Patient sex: F
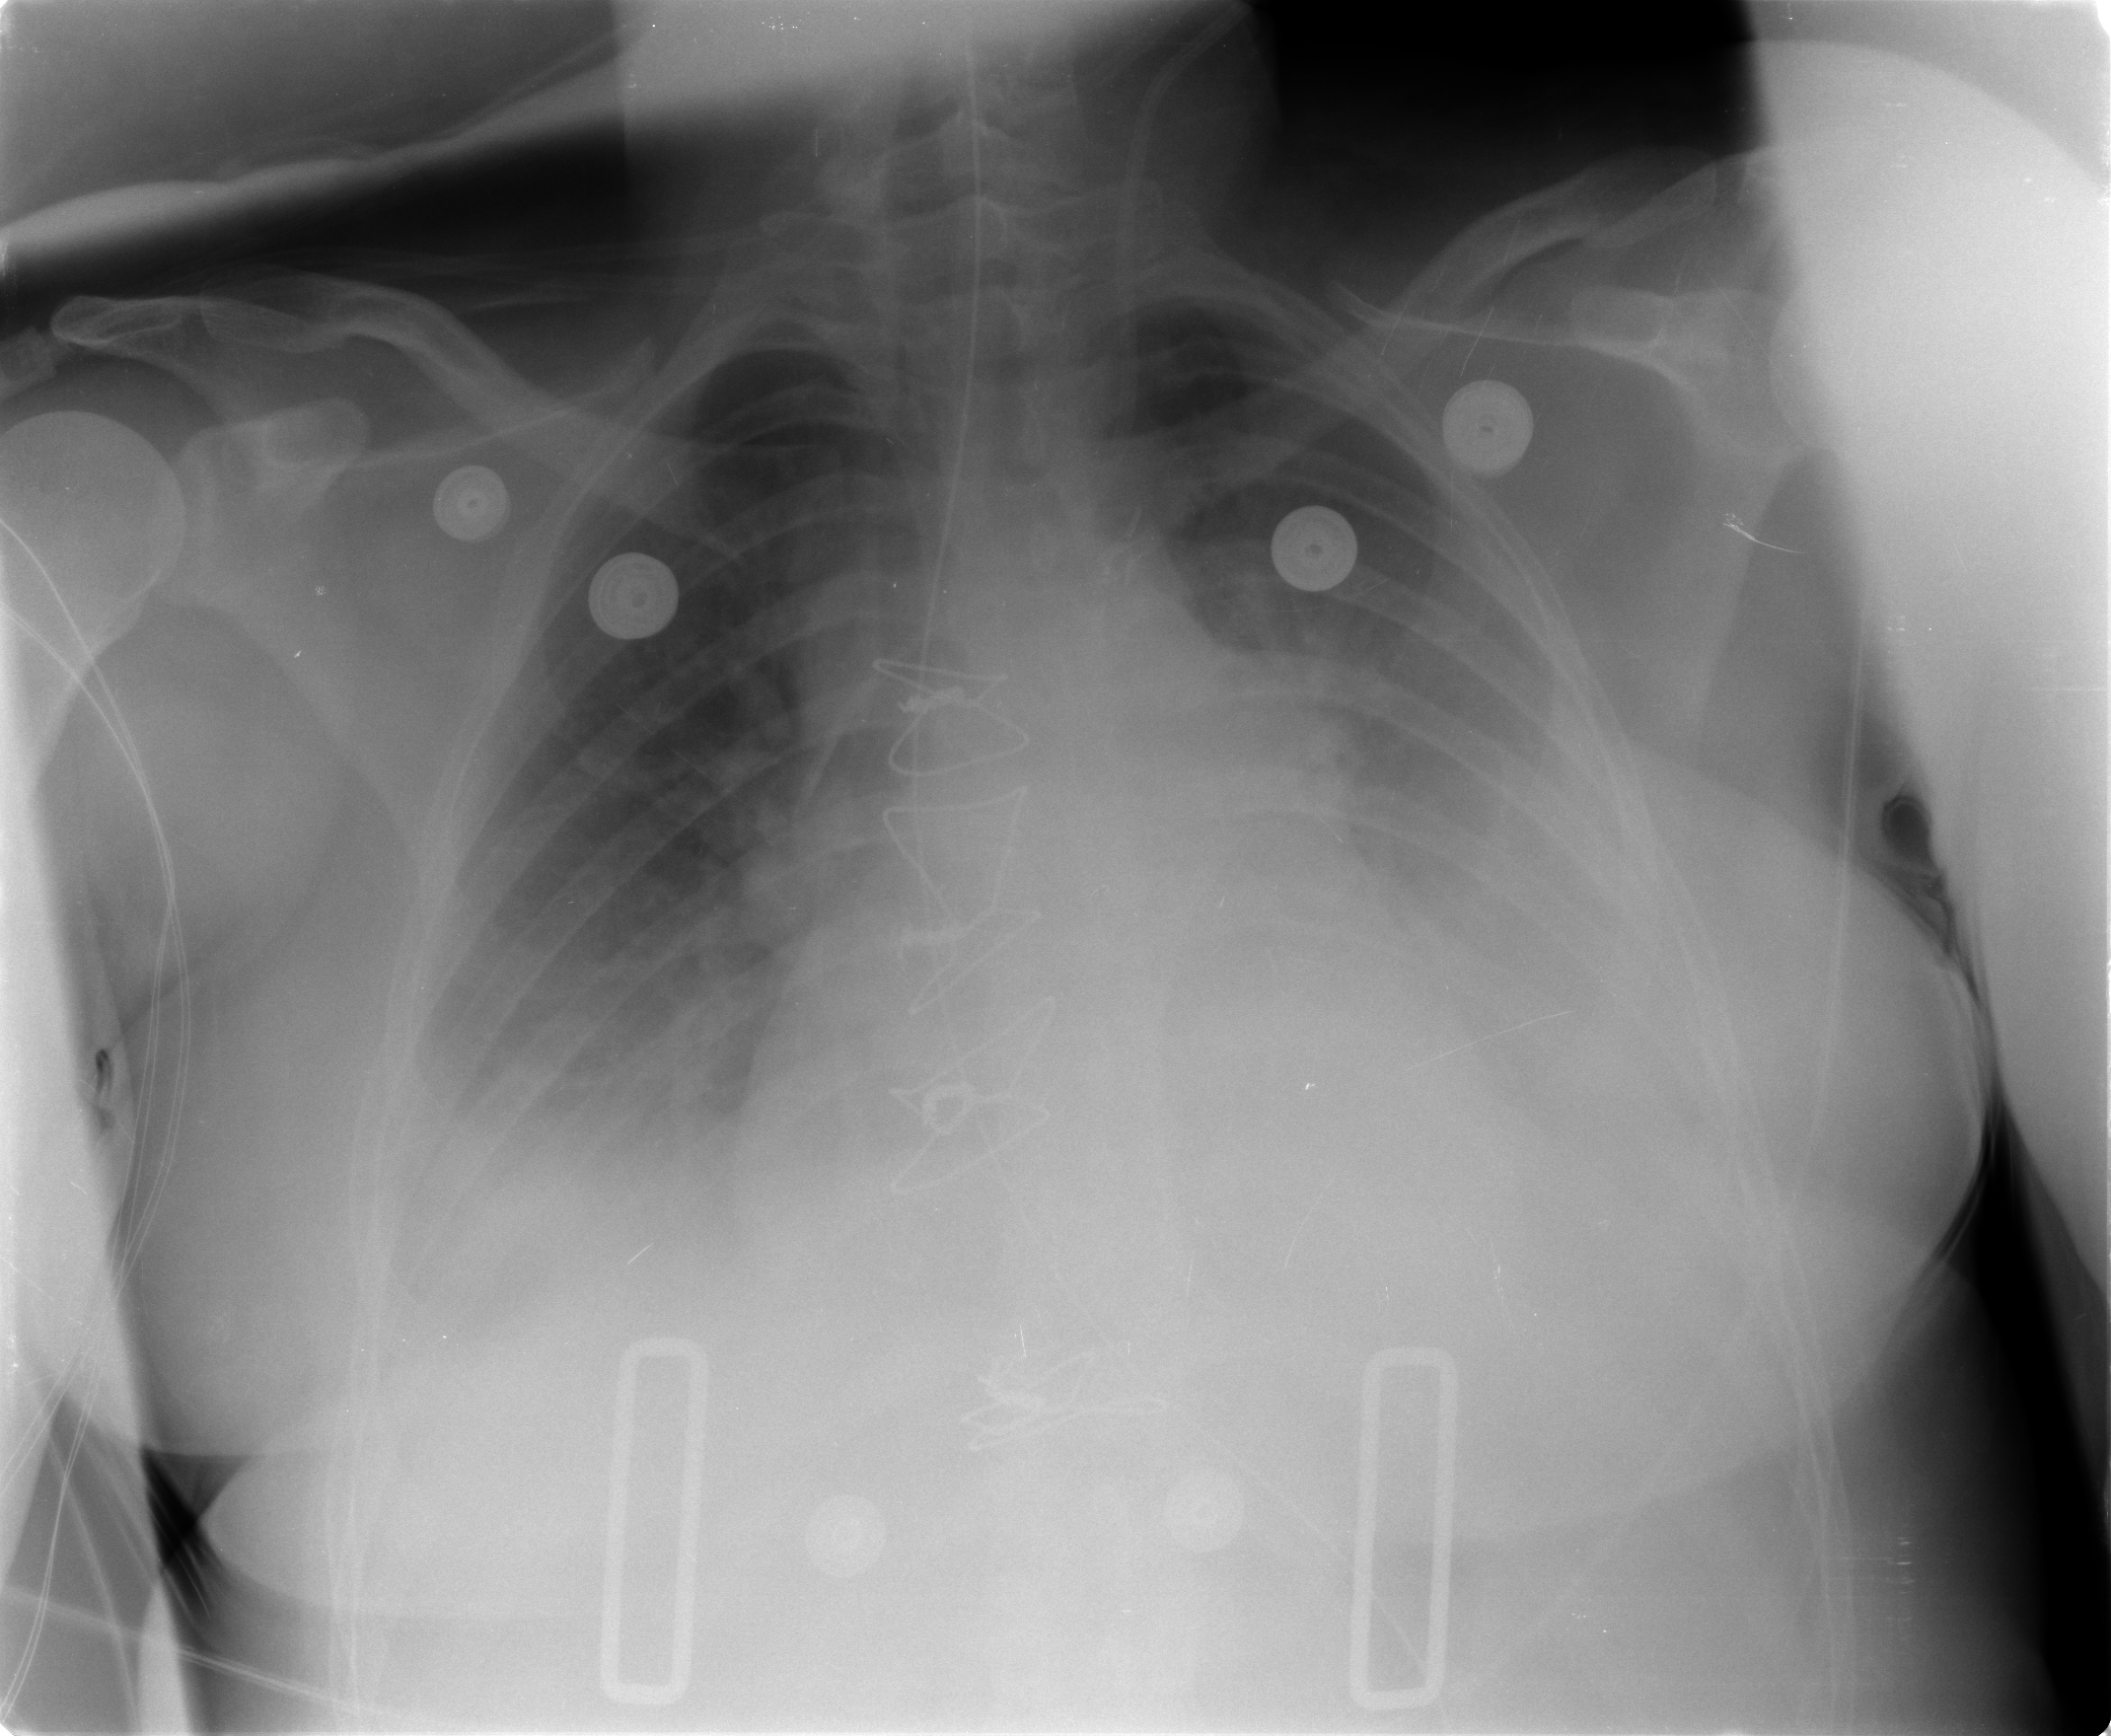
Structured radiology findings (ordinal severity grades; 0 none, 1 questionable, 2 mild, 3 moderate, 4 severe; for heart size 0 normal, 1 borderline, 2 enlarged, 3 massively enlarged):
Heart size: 2
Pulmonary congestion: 2
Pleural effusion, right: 2
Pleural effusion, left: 3
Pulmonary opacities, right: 0
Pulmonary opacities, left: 0
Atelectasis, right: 2
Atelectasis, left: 2